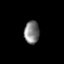
Tissue: prostate
Cell type: T cells
Senescence score: 0.725
Nuclear area (px): 339
Mean DAPI intensity: 125.501